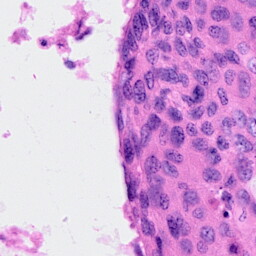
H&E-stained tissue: Cervix